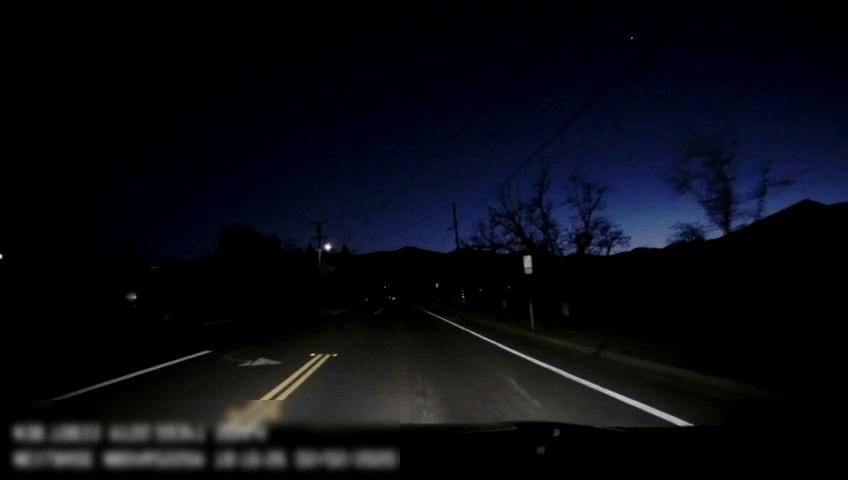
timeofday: Night
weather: Other
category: Drivable Space
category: Lanes | Alternate Lane
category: Lanes | Alternate Lane
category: Lanes | Current Lane